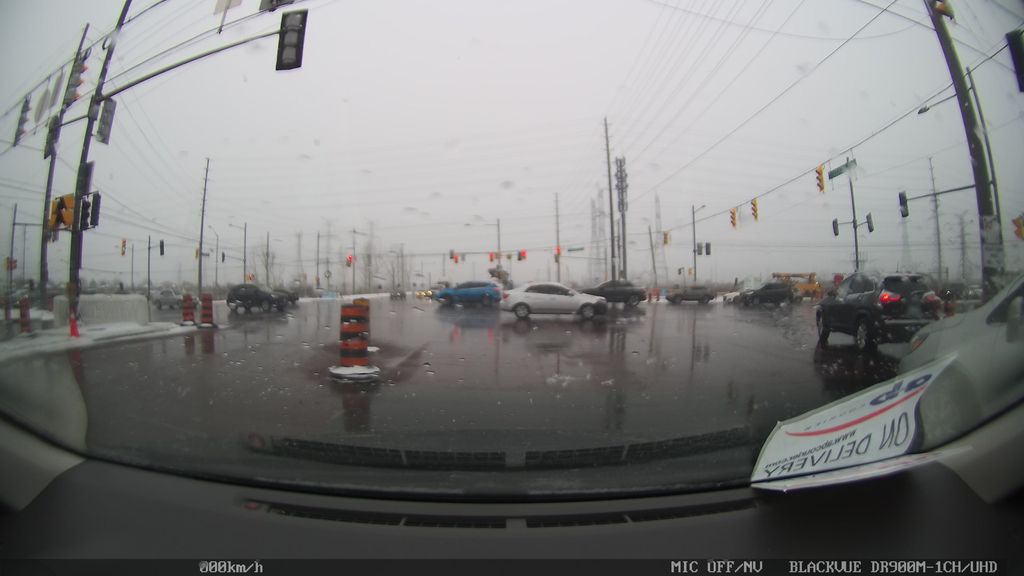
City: toronto